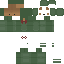
A female skeleton skin with green skin, wearing brown helmet dressed in a green robe top and brown pants, featuring a closed mouth.